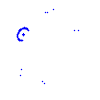
Particle: proton